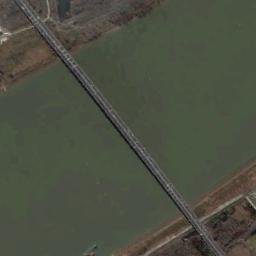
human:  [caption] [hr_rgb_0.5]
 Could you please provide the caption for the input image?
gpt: A slender, Straight bridge connecting the land on both sides of the turquoise river .

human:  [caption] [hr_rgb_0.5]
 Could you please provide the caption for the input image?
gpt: There is a bridge over the green river .

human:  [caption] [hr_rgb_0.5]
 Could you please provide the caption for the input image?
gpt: The banks of the river are densely forested and the water is blue .

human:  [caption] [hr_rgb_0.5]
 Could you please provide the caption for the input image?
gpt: A bridge is built on a green river and the river crosses the vacant lot .

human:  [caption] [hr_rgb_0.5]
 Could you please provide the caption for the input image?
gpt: There is a river under the bridge .